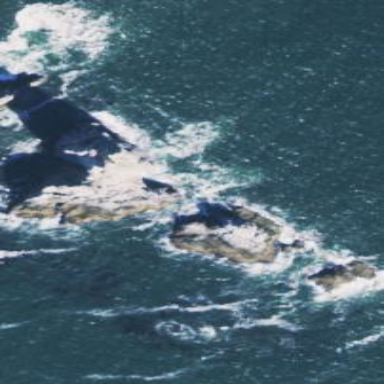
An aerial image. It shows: Islet along the natural coastline.